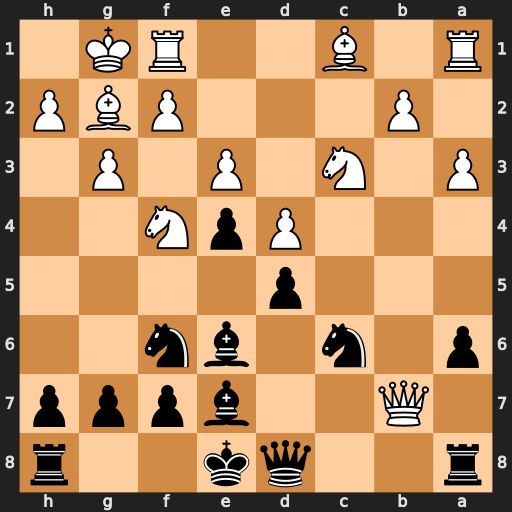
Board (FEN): r2qk2r/1Q2bppp/p1n1bn2/3p4/3PpN2/P1N1P1P1/1P3PBP/R1B2RK1
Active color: b
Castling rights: kq
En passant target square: -
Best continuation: Na5 Qxa8 Qxa8